Interaction volume radius: 10 \u00c5
Interaction volume height: 15 \u00c5
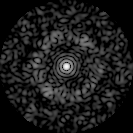
Disorder parameter: 0.7924